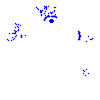
Particle: kaon